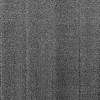
Atmospheric dust classification: dusty